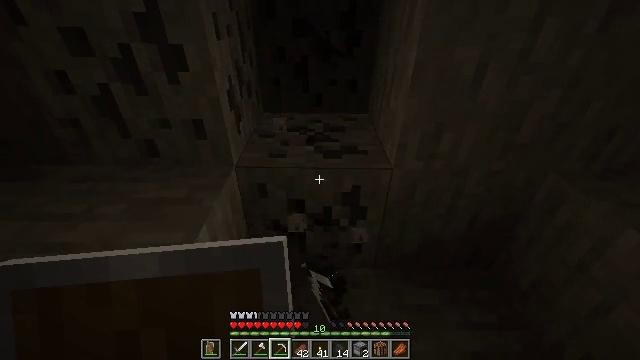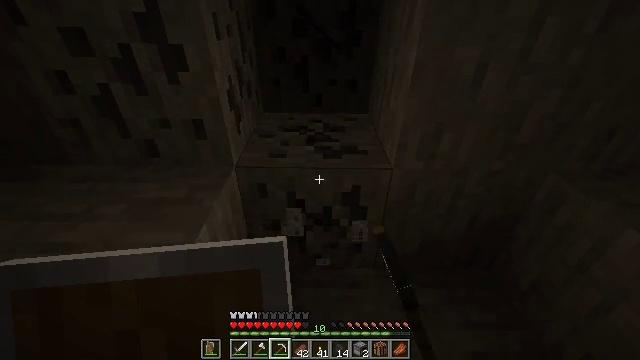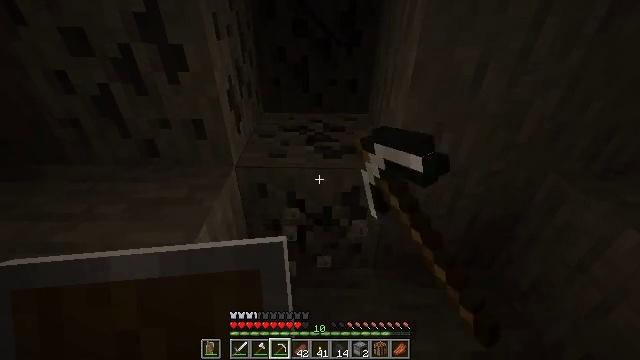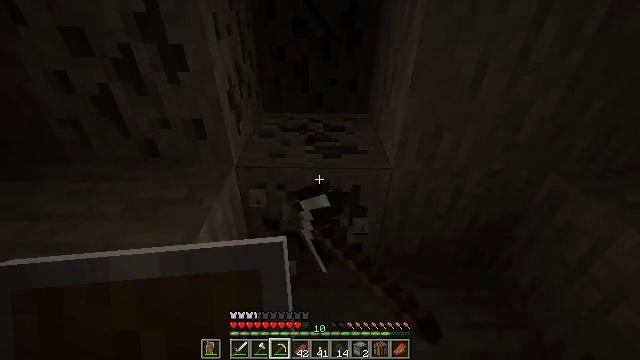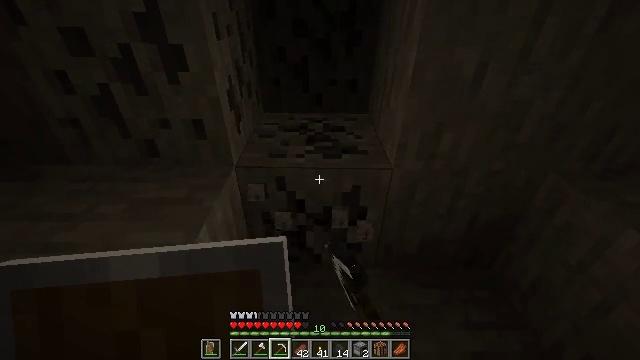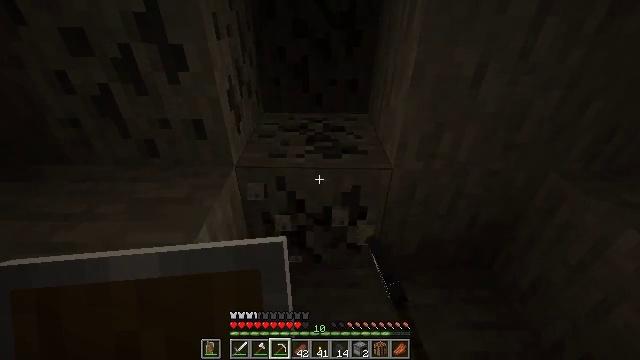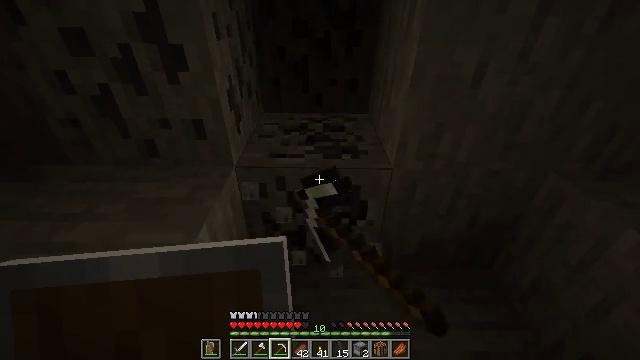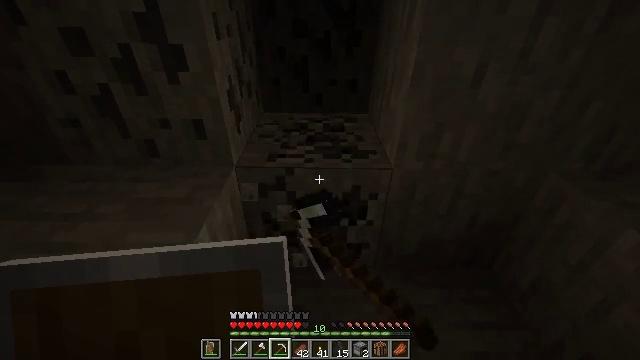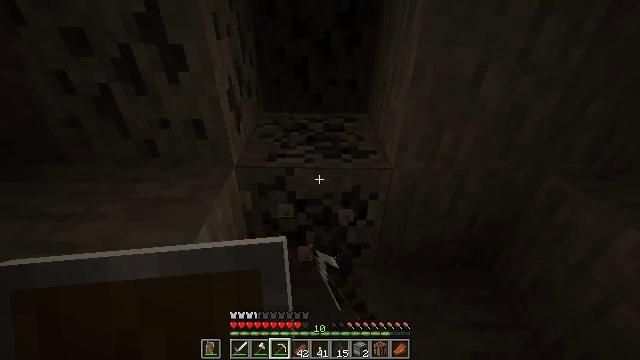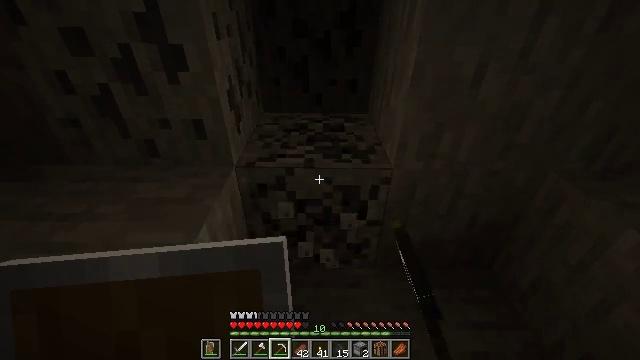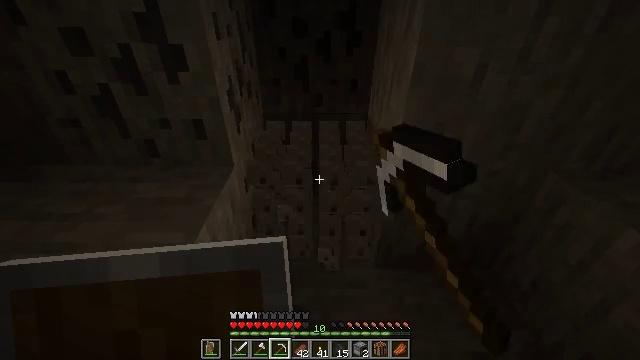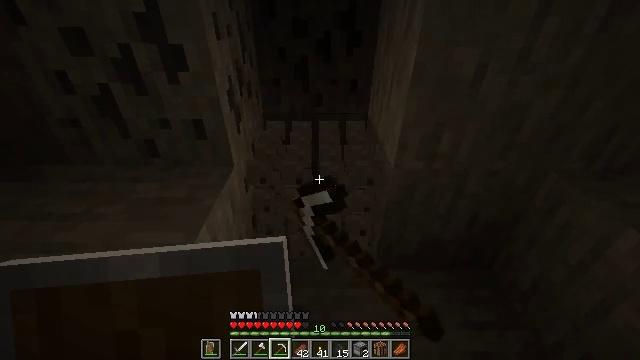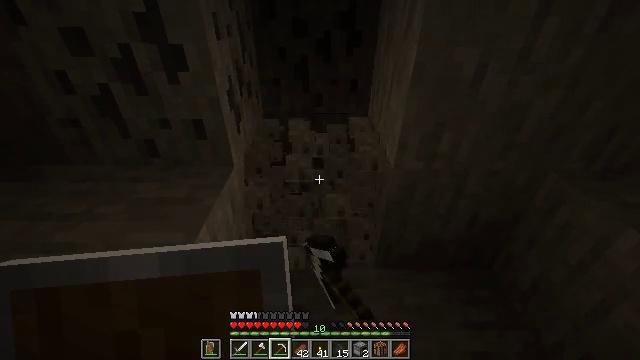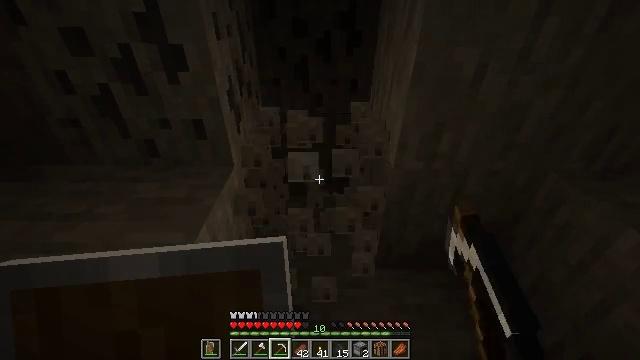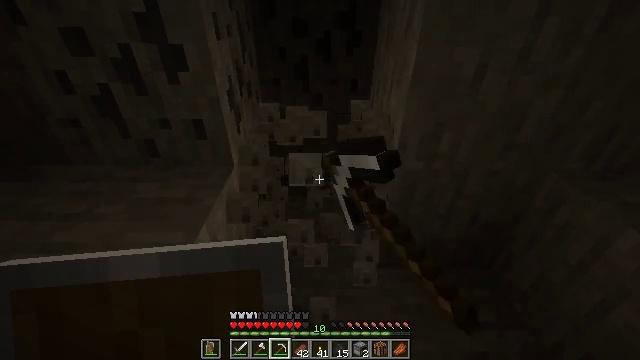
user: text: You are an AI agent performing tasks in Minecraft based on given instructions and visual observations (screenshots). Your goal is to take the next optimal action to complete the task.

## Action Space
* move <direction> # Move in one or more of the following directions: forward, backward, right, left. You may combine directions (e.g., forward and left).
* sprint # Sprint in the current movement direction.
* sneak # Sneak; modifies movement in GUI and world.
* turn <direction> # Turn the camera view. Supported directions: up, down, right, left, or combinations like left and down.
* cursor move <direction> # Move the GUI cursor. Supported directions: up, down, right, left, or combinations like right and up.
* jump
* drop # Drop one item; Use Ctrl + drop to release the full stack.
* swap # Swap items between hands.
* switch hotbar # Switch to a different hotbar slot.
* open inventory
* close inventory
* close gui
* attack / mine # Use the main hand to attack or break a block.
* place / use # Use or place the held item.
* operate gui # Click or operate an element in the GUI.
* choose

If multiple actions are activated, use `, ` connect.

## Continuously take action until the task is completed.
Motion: motion action
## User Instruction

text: Mine the coal ore underground.
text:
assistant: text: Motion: attack / mine
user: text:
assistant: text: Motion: attack / mine
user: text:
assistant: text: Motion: attack / mine
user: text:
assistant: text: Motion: attack / mine
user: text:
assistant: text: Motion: attack / mine
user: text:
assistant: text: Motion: attack / mine
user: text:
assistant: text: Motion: attack / mine
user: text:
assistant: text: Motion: attack / mine
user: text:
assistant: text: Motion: attack / mine
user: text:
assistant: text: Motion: attack / mine
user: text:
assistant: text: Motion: attack / mine
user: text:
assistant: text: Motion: attack / mine
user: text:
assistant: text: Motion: attack / mine
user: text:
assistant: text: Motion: attack / mine
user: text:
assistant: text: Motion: attack / mine